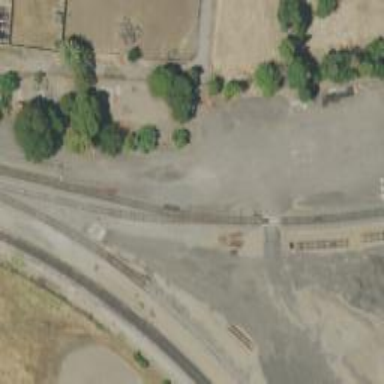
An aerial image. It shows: Preserved railway with rails.